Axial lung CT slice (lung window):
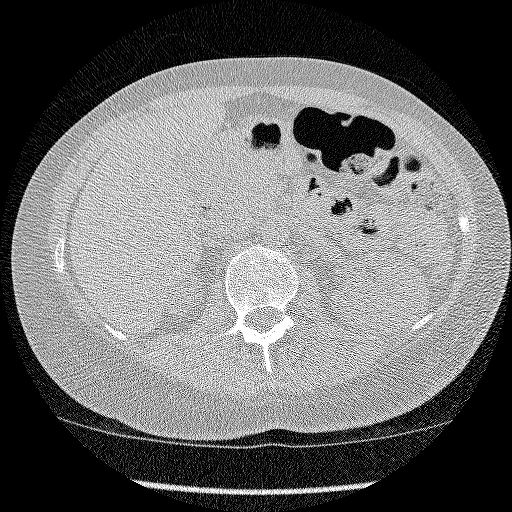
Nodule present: no